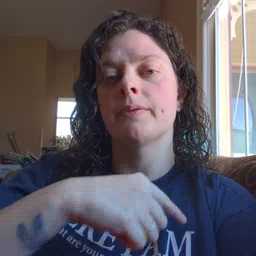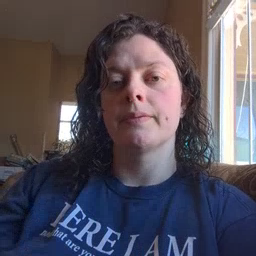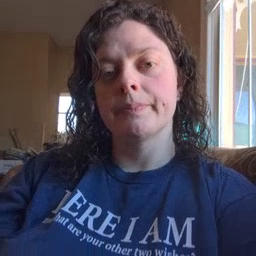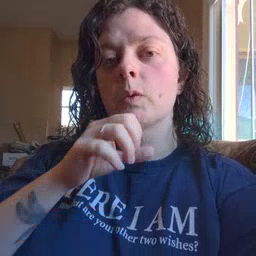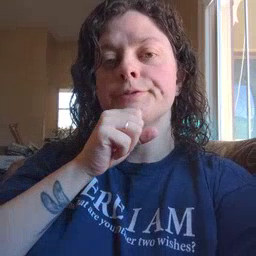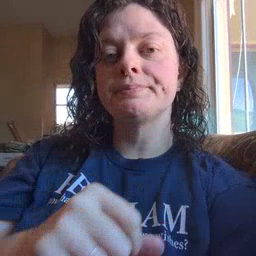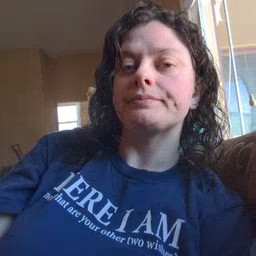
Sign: orange